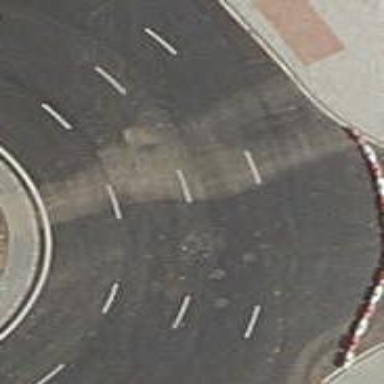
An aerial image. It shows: Residential road that intersects with roundabout.